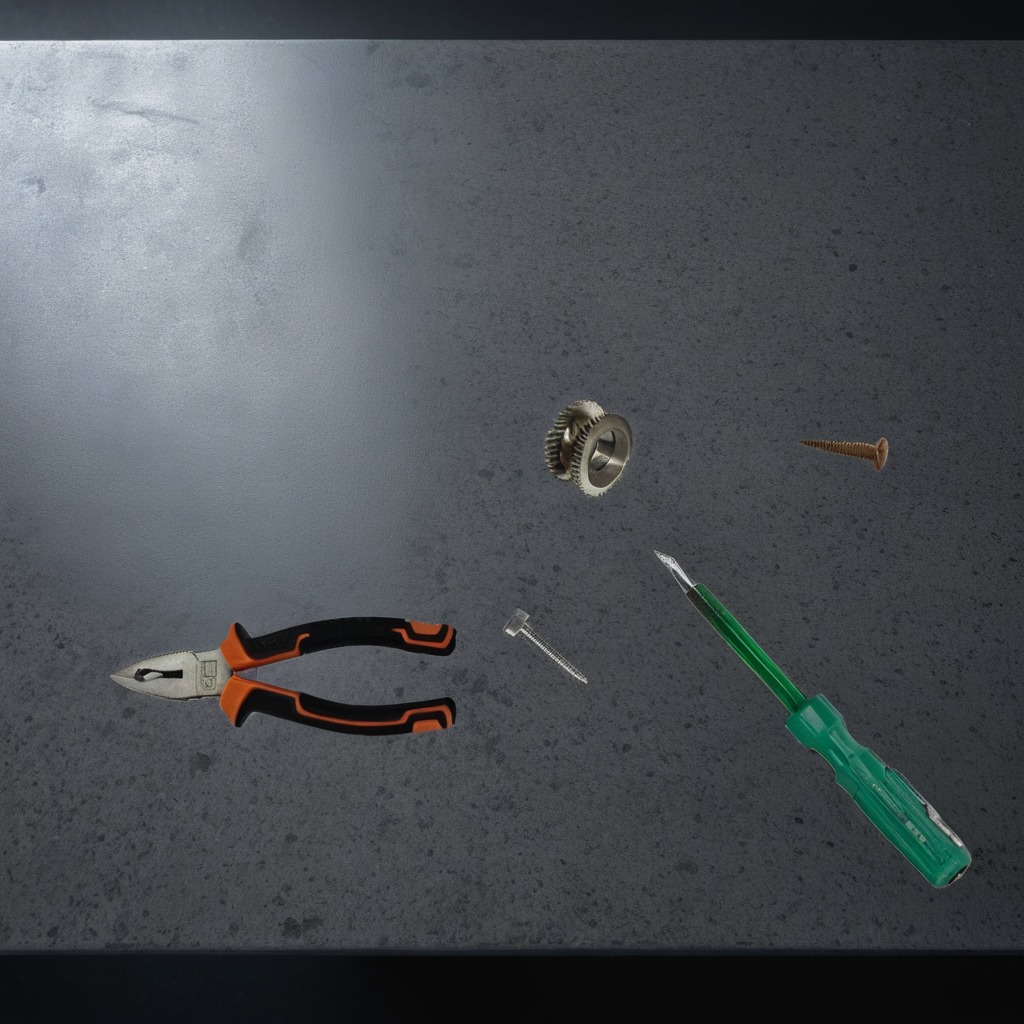
A steel gear with teeth, a metal machine screw, an iron nail, pliers, and a screwdriver are lying on a clean granite table inside a workshop at night.